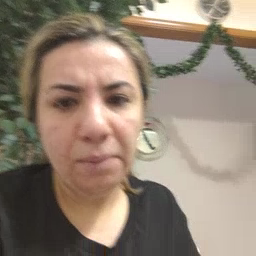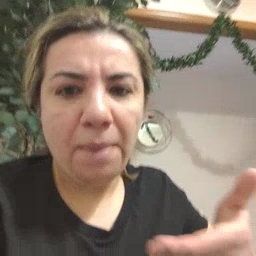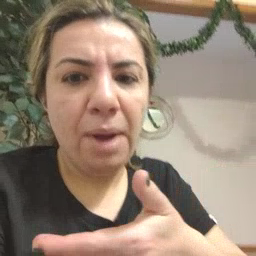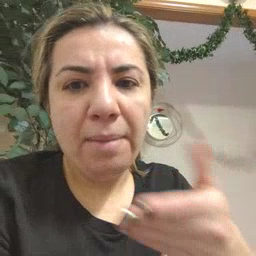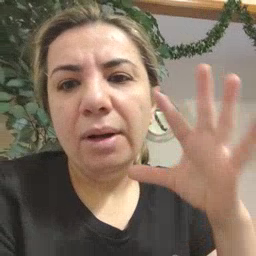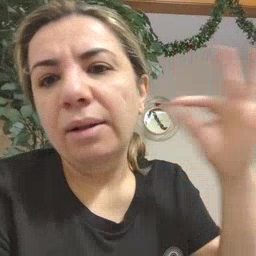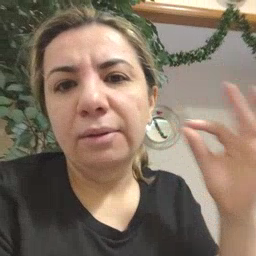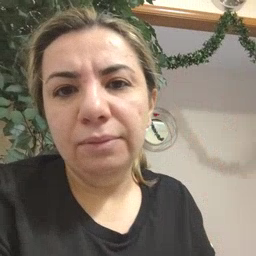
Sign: kitty